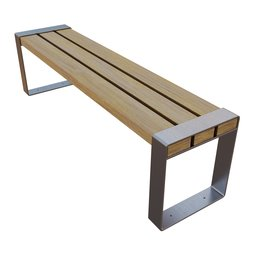
Label: furniture